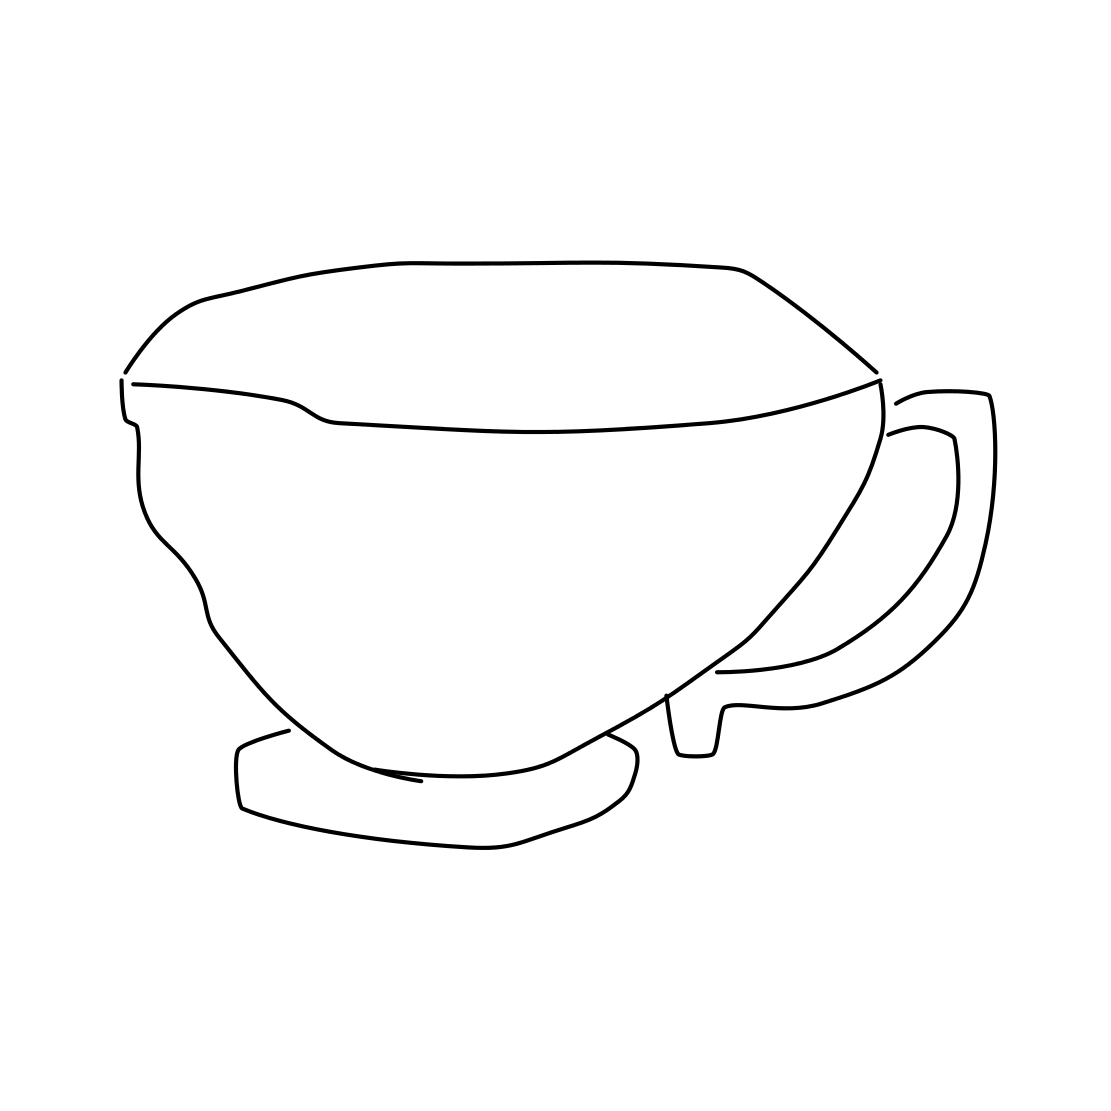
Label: cup